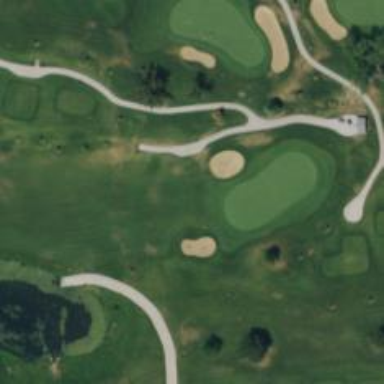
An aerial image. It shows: View of golf hole.